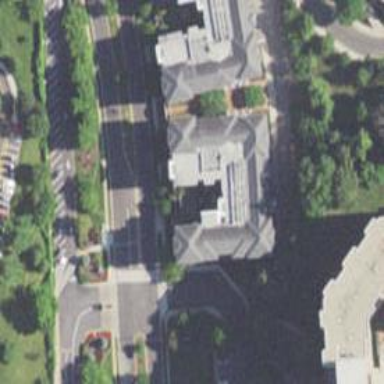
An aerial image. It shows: View of apartment building.